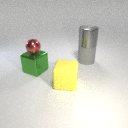
large gray metal cylinder above large gray rubber cylinder